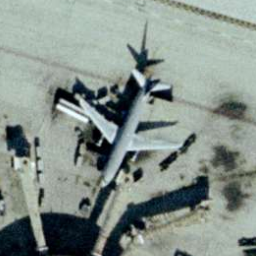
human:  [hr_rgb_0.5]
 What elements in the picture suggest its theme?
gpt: airplane